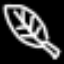
Label: leaf